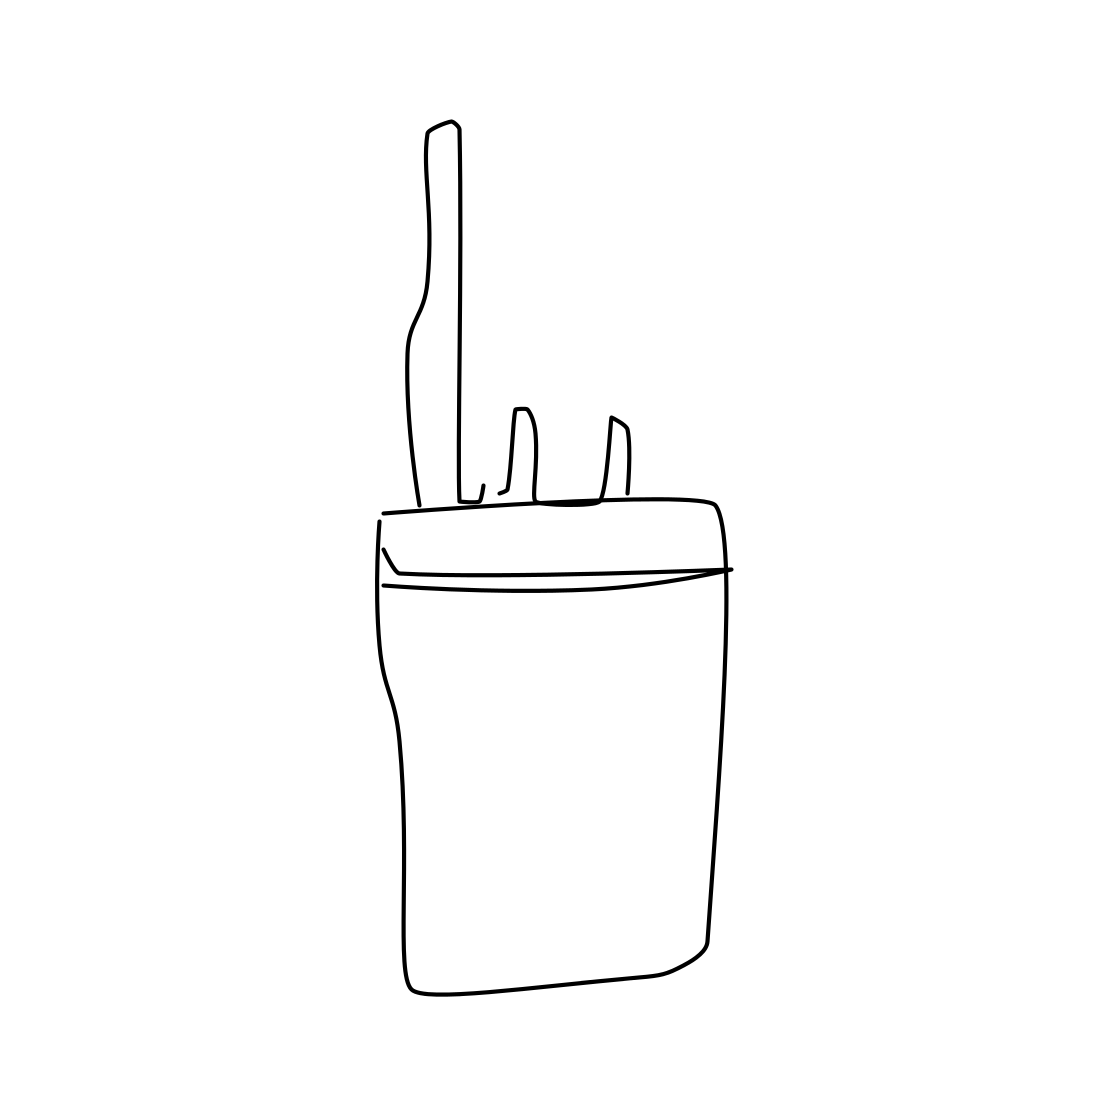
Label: walkie talkie